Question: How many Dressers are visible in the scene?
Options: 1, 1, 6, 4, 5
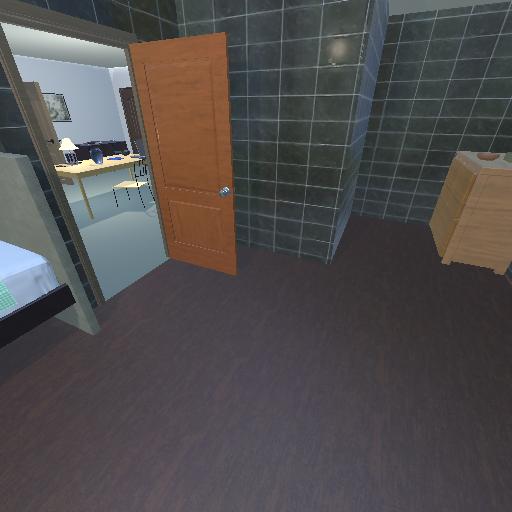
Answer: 1